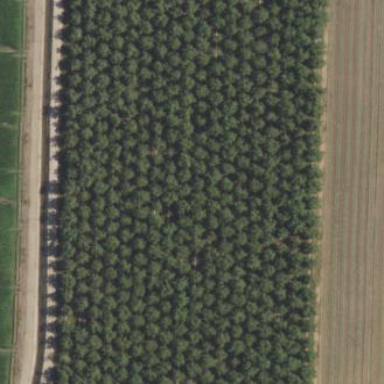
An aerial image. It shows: Orchard.